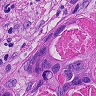
Metastatic tissue present: yes